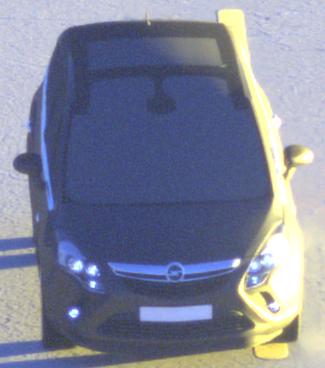
Make: Opel
Model: Zafira Tourer 1.8
Detailed model: Zafira (C) Tourer
Model produced from: 2012/01
Model produced until: 2015/06
Doors: 5
Color: gray
Road condition: dry road
Daytime: sunrise or sunset
Contrast: high contrast